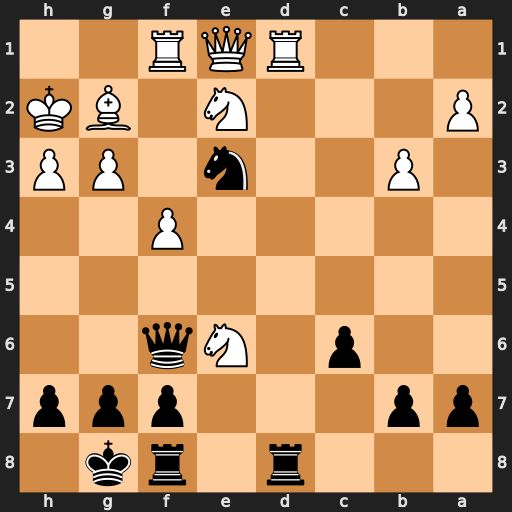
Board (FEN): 3r1rk1/pp3ppp/2p1Nq2/8/5P2/1P2n1PP/P3N1BK/3RQR2
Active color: b
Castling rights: -
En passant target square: -
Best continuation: Rxd1 Qxd1 Nxd1